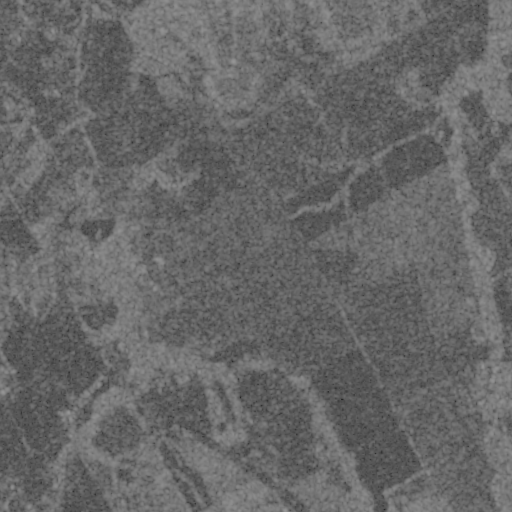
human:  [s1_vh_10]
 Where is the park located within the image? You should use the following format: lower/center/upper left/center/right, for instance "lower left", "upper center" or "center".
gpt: The park is located in the lower right of the image.
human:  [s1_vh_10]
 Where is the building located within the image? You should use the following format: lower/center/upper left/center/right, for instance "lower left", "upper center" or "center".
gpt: There is no building in the image.

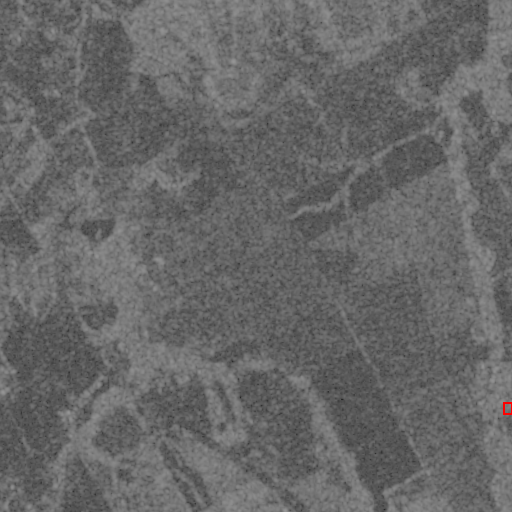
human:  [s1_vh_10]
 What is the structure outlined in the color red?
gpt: The structure outlined in red is a park.
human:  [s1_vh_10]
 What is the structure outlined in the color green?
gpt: There is no green outline.